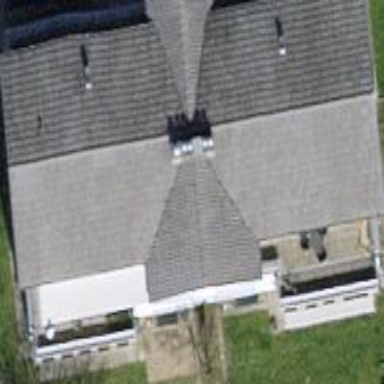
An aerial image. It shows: Building with tile roof.